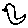
Label: bird